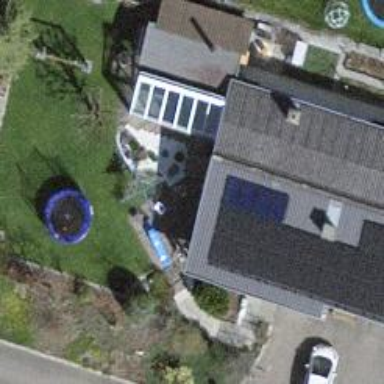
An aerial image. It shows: Solar power generator.